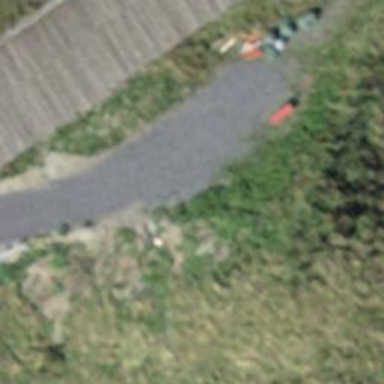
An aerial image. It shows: Bench.